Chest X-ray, AP view. Patient: 59 years old, sex M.
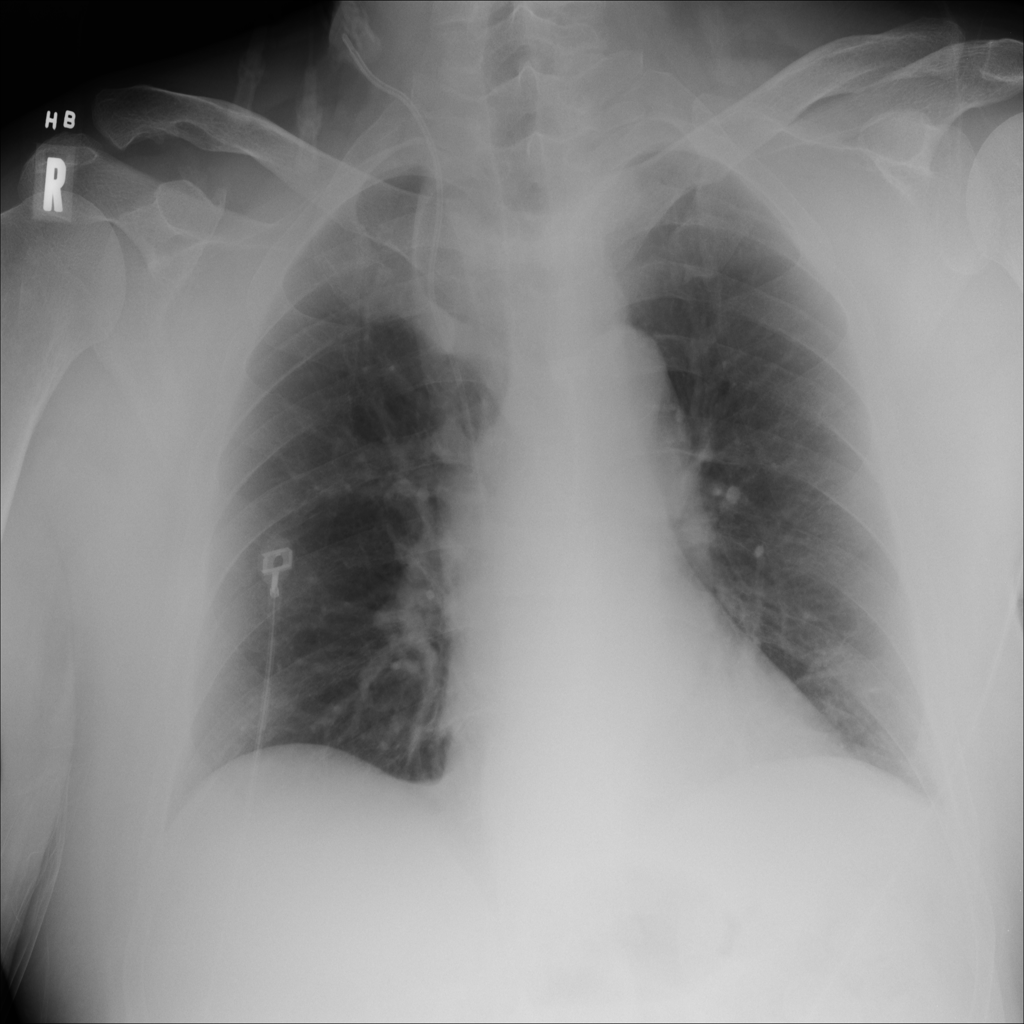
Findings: No Finding